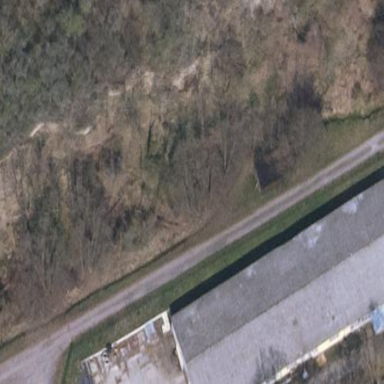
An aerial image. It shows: Farm auxiliary building.